Field crop: maize
Growth stage: 2
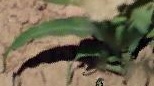
Species: maize